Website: crate-barrel
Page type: billing-address
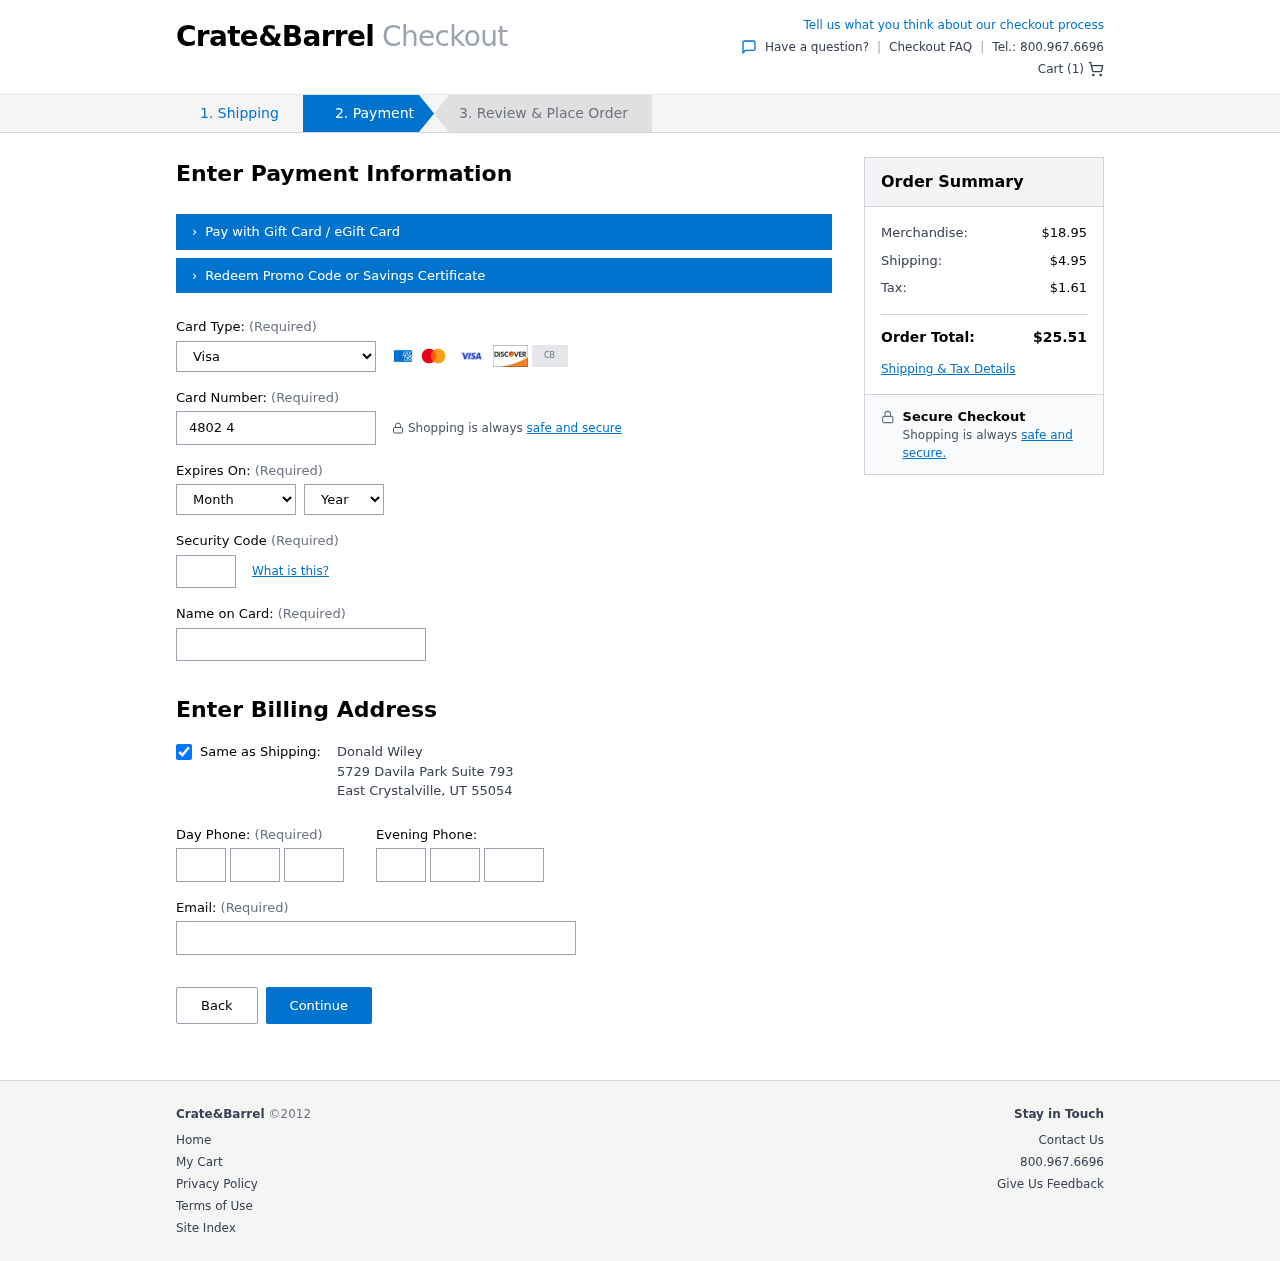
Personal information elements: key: PII_CARD_CVV
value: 068
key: PII_CARD_EXPIRY_MONTH
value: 08
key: PII_CARD_EXPIRY_YEAR
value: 30
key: PII_CARD_NUMBER
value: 4802 4751 6570 6116
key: PII_CARD_TYPE
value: Visa
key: PII_CITY
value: East Crystalville
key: PII_EMAIL
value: donald.wiley@gmail.com
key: PII_FULLNAME
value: Donald Wiley
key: PII_PHONE_AREA
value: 720
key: PII_PHONE_PREFIX
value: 361
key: PII_PHONE_SUFFIX
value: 4177
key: PII_POSTCODE
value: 55054
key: PII_STATE_ABBR
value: UT
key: PII_STREET
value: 5729 Davila Park Suite 793
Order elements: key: ORDER_NUM_ITEMS
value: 1
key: ORDER_SUBTOTAL
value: $18.95
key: ORDER_SHIPPING_COST
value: $4.95
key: ORDER_TAX
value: $1.61
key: ORDER_TOTAL
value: $25.51